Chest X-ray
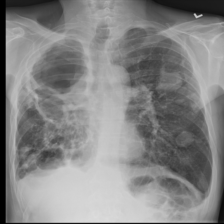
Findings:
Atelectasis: negative
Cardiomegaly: negative
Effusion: negative
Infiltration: negative
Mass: negative
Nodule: negative
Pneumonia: negative
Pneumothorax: negative
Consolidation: negative
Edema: negative
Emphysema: negative
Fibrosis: negative
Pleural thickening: negative
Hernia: negative